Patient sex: F
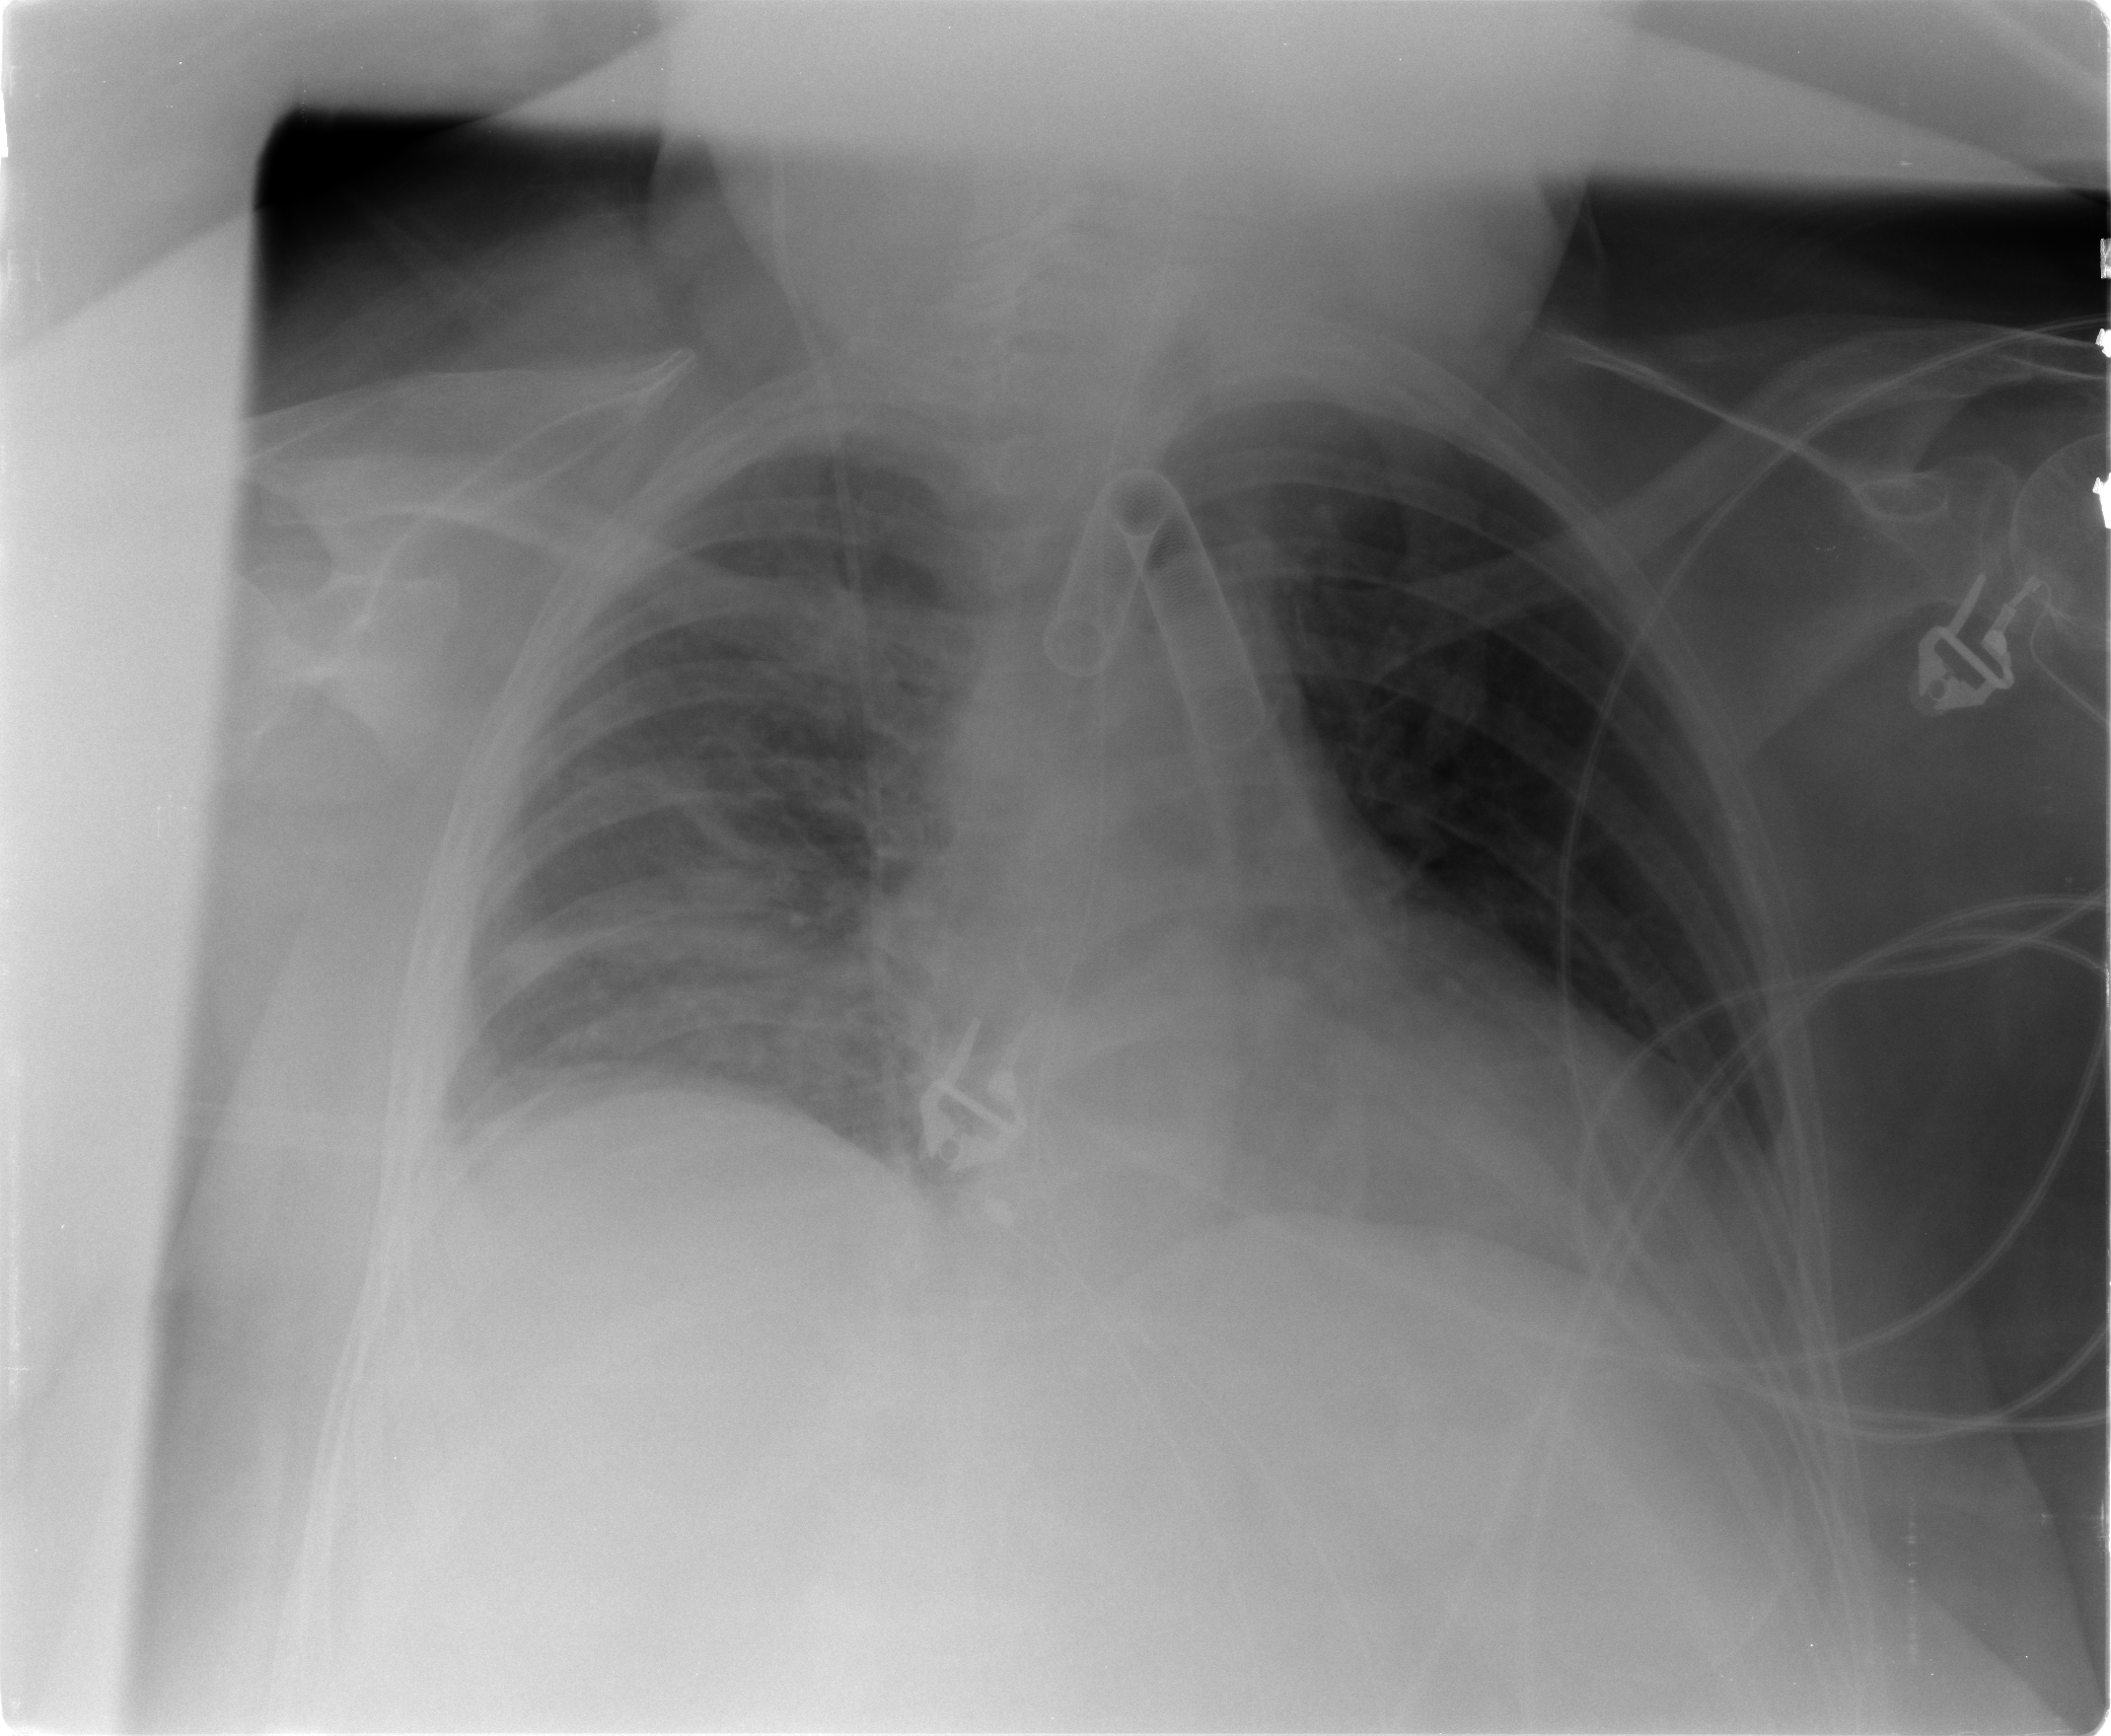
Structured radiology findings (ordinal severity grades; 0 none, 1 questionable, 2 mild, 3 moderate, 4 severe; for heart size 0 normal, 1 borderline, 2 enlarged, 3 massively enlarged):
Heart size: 1
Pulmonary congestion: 0
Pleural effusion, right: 1
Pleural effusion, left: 1
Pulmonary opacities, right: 0
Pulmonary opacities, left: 0
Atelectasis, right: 2
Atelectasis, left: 1